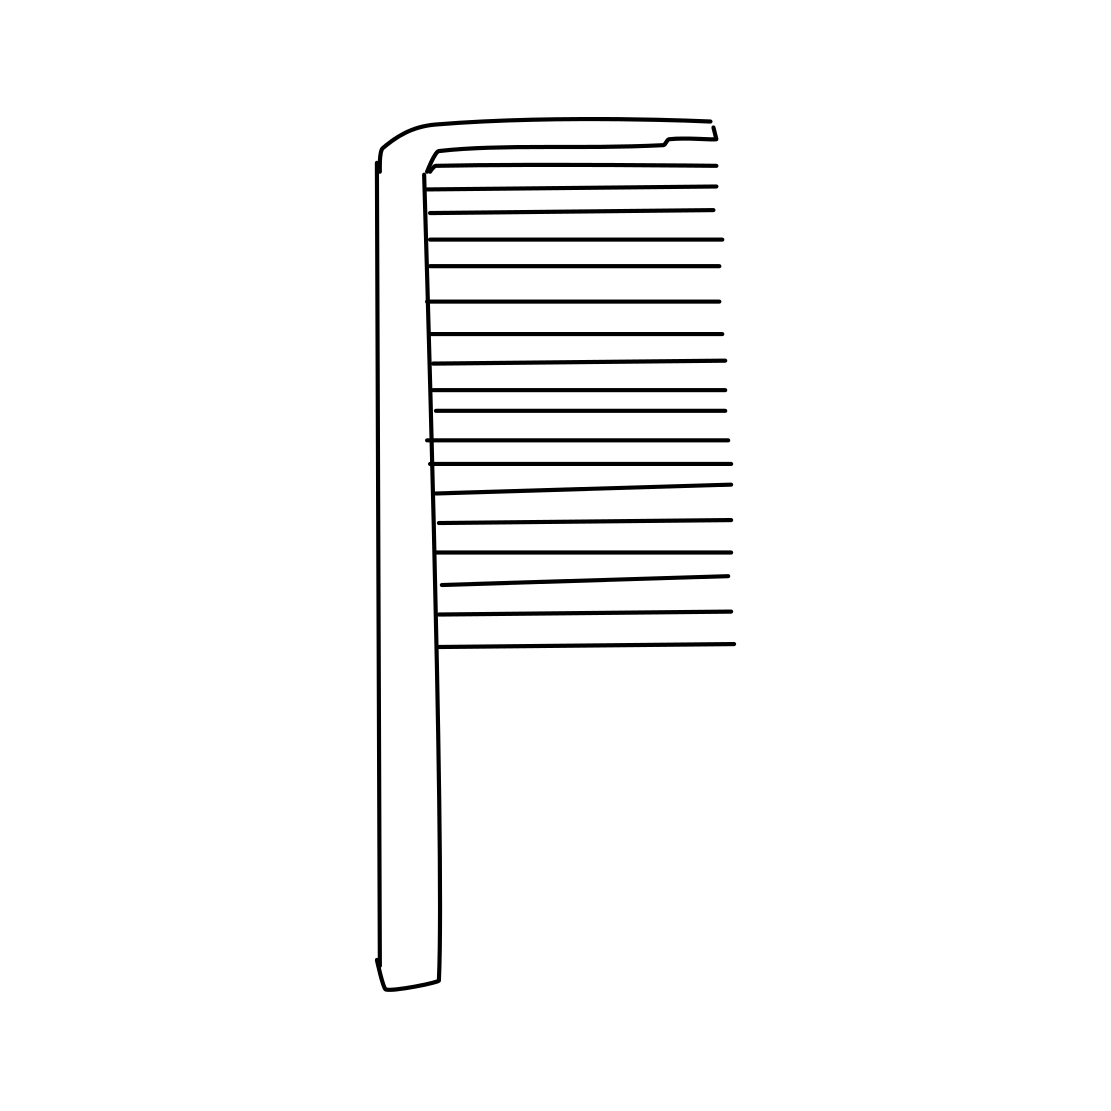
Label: comb